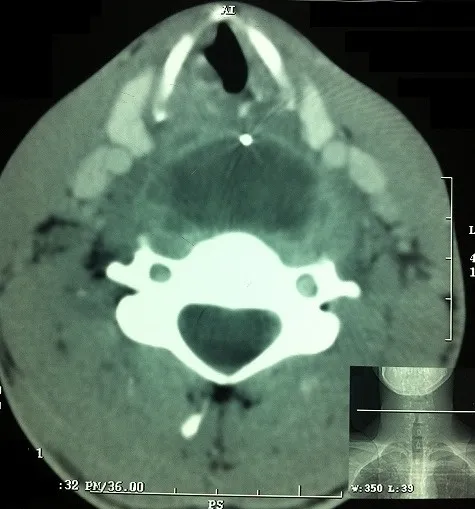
Cervical CT scan objectifying a retropharyngeal collection without discovertebral lysis and also confirming the presence of the foreign body.
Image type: radiology (ct)